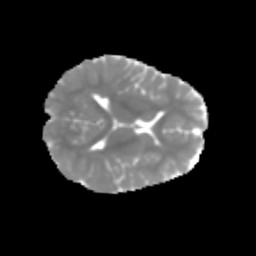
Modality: MD
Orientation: axial
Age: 7
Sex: female
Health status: healthy